RGB frame:
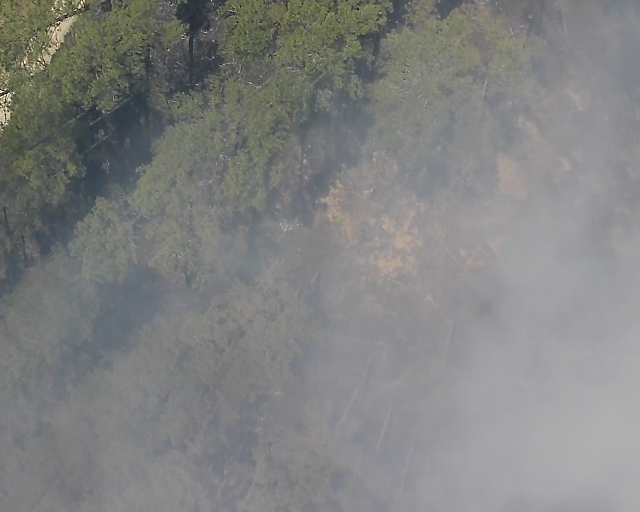
Thermal frame:
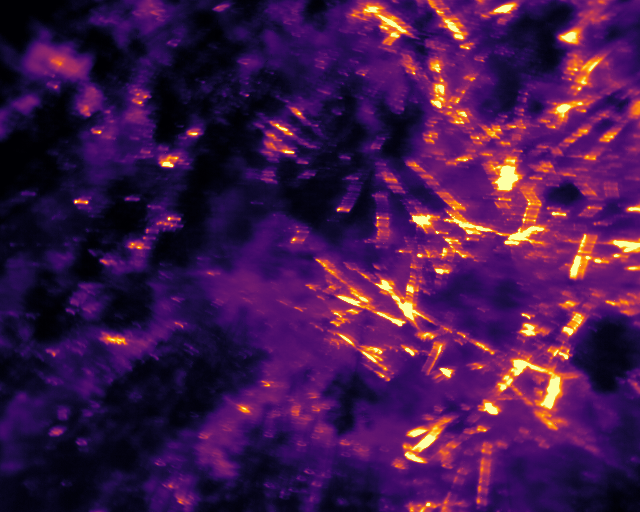
Captured: 2026-02-27 02:40:58
Pixels at or above 80 °C: 9240 (fraction of frame: 0.0282)